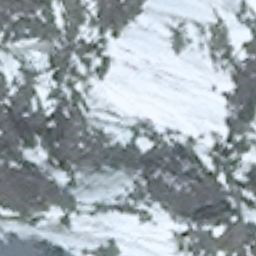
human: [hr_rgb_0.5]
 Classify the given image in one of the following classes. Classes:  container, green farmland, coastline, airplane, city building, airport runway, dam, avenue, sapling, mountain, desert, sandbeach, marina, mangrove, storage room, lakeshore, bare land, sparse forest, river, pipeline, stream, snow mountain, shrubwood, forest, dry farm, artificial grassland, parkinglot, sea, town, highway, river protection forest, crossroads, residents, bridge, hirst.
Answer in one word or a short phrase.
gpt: snow mountain